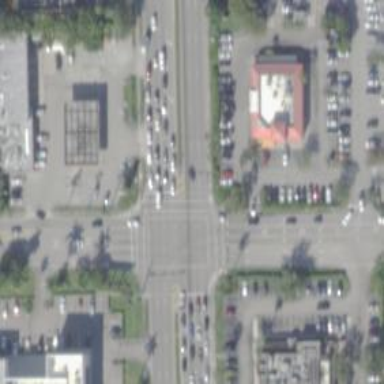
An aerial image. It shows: Uncontrolled road crossing with marked lines.